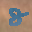
Label: 8